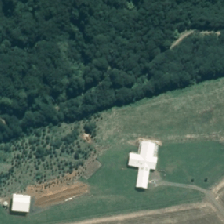
Land cover: indigenous_forest